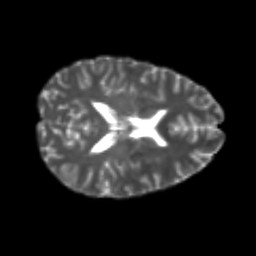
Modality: T2w
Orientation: axial
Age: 24
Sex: female
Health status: healthy
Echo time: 0.074 s